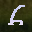
Label: 6